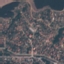
Land use / land cover: Residential